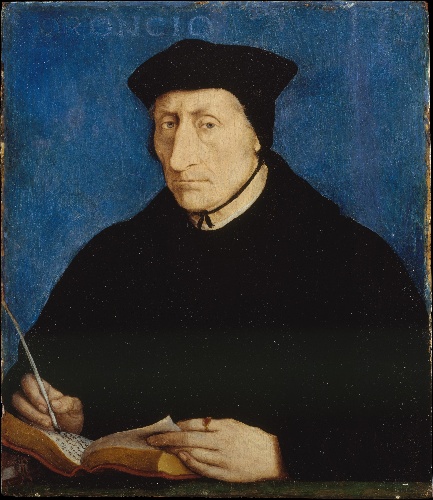
Title: Guillaume Budé (1467–1540)
Artist: Jean Clouet
Artist bio: French, active by 1516–died 1540/41 Paris
Date: ca. 1536
Object type: Painting
Classification: Paintings
Medium: Oil on wood
Dimensions: 15 5/8 x 13 1/2 in. (39.7 x 34.3 cm)
Department: European Paintings
Credit line: Maria DeWitt Jesup Fund, 1946
Accession year: 1946
Repository: Metropolitan Museum of Art, New York, NY
Tags: Men|Portraits|Books